A 2-D grayscale encoding of one vibration snapshot from a rotor kit is shown. What is the most likely rotor condition (normal, misalignment, unbalance, looseness)?
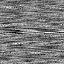
Answer: misalignment